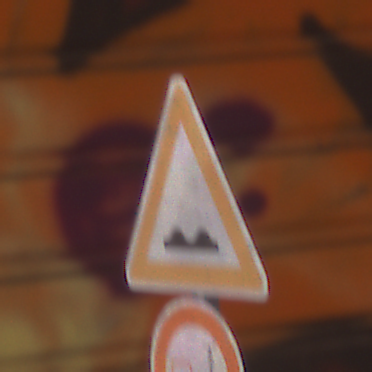
Verkehrszeichen: UnebeneFahrbahn
Zusatzzeichen unten: VerbotUeberholenEinspurigeFahrzeuge
Umgebung: Outdoor, Urban
Tageszeit: MorningAfternoon
Wetter: Clear
Licht: Natural
Jahreszeit: NotSpecified
Kontrast: MediumContrast